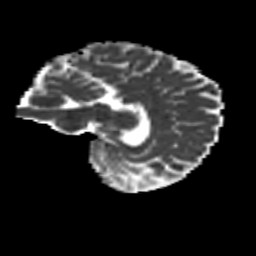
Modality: MD
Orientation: sagittal
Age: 33
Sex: male
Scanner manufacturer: siemens
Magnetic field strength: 3 T
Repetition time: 8.6 s
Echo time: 0.095 s